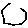
Label: hexagon